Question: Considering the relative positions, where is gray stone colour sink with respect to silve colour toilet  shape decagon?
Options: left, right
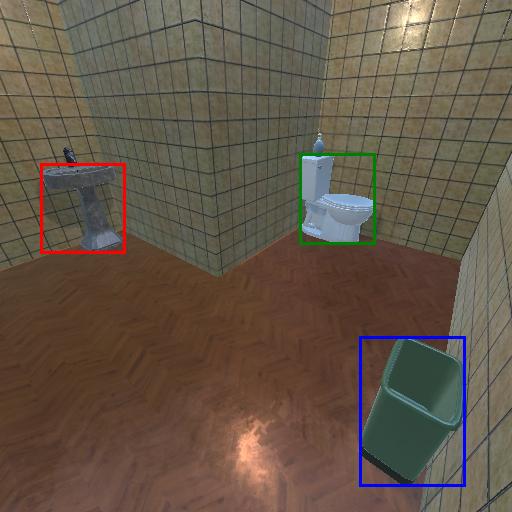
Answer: left